Question: I was implementing the app tutorial which looks like this.

I made a nice and small 'ViewPager' and placed it on the mock-up 'ImageView'. The problem is that the 'ViewPager' is not scrolled when I try to scroll it from elsewhere, say around the view pager indicators. This is so natural because there's no way that the 'ViewPager' listens to touch event outside of itself.
1. How can I make ViewPager be scrolled when I try to scroll from elsewhere?
I've tried to <URL>' to 'ViewPager''s scrolling.
1. If there's any better suggestion of implementing this kind of UI, what would be it?
2. Is there any tutorial or custom library similar to this?
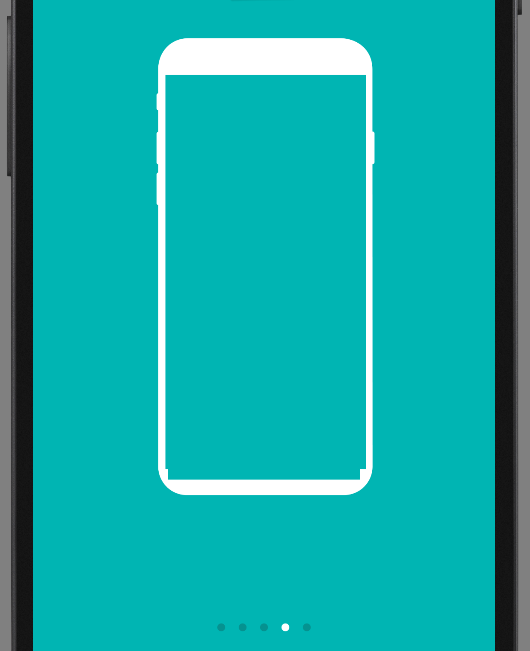
Answer: set a 'View.OnTouchListener' for your outer 'ViewPager' and check inside if you are on proper page which is displaying inner 'ViewPager'. if inner 'ViewPager' isn't on its first or last you might dispatch 'MotionEvent' to second <URL>
'''
outerViewPager.setOnTouchListener(new OnTouchListener()
{
@Override
public boolean onTouch(View v, MotionEvent event)
{
if(outerViewPagerAdapter.isCurrentPageHaveInnerViewPager() &&
! innerViewPagerAdapter.isOnFirstOrLastPage()){
innerViewPagerAdapter.dispatchTouchEvent(event);
return true;
}
return super.onTouch(event); //outer will get touch events
}
});
'''
you might also adjust x/y touch cords in event before dispatching if needed